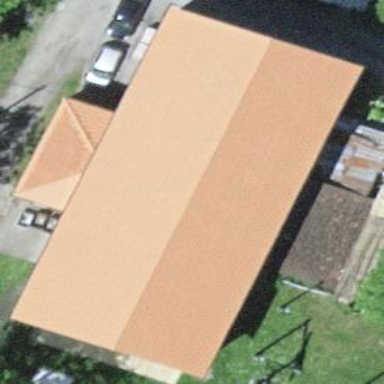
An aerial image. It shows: House serving as driving school.